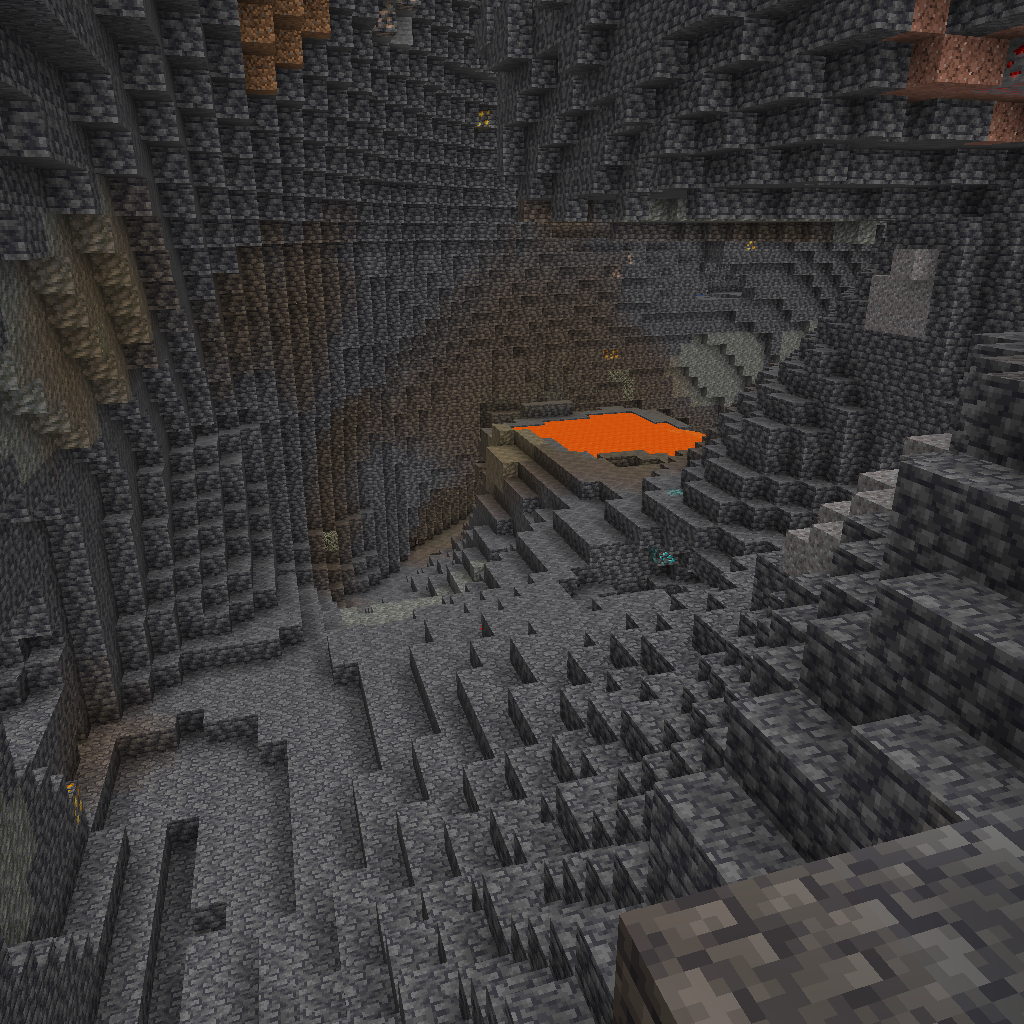
lava pit inside cave